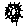
Label: sun